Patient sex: F
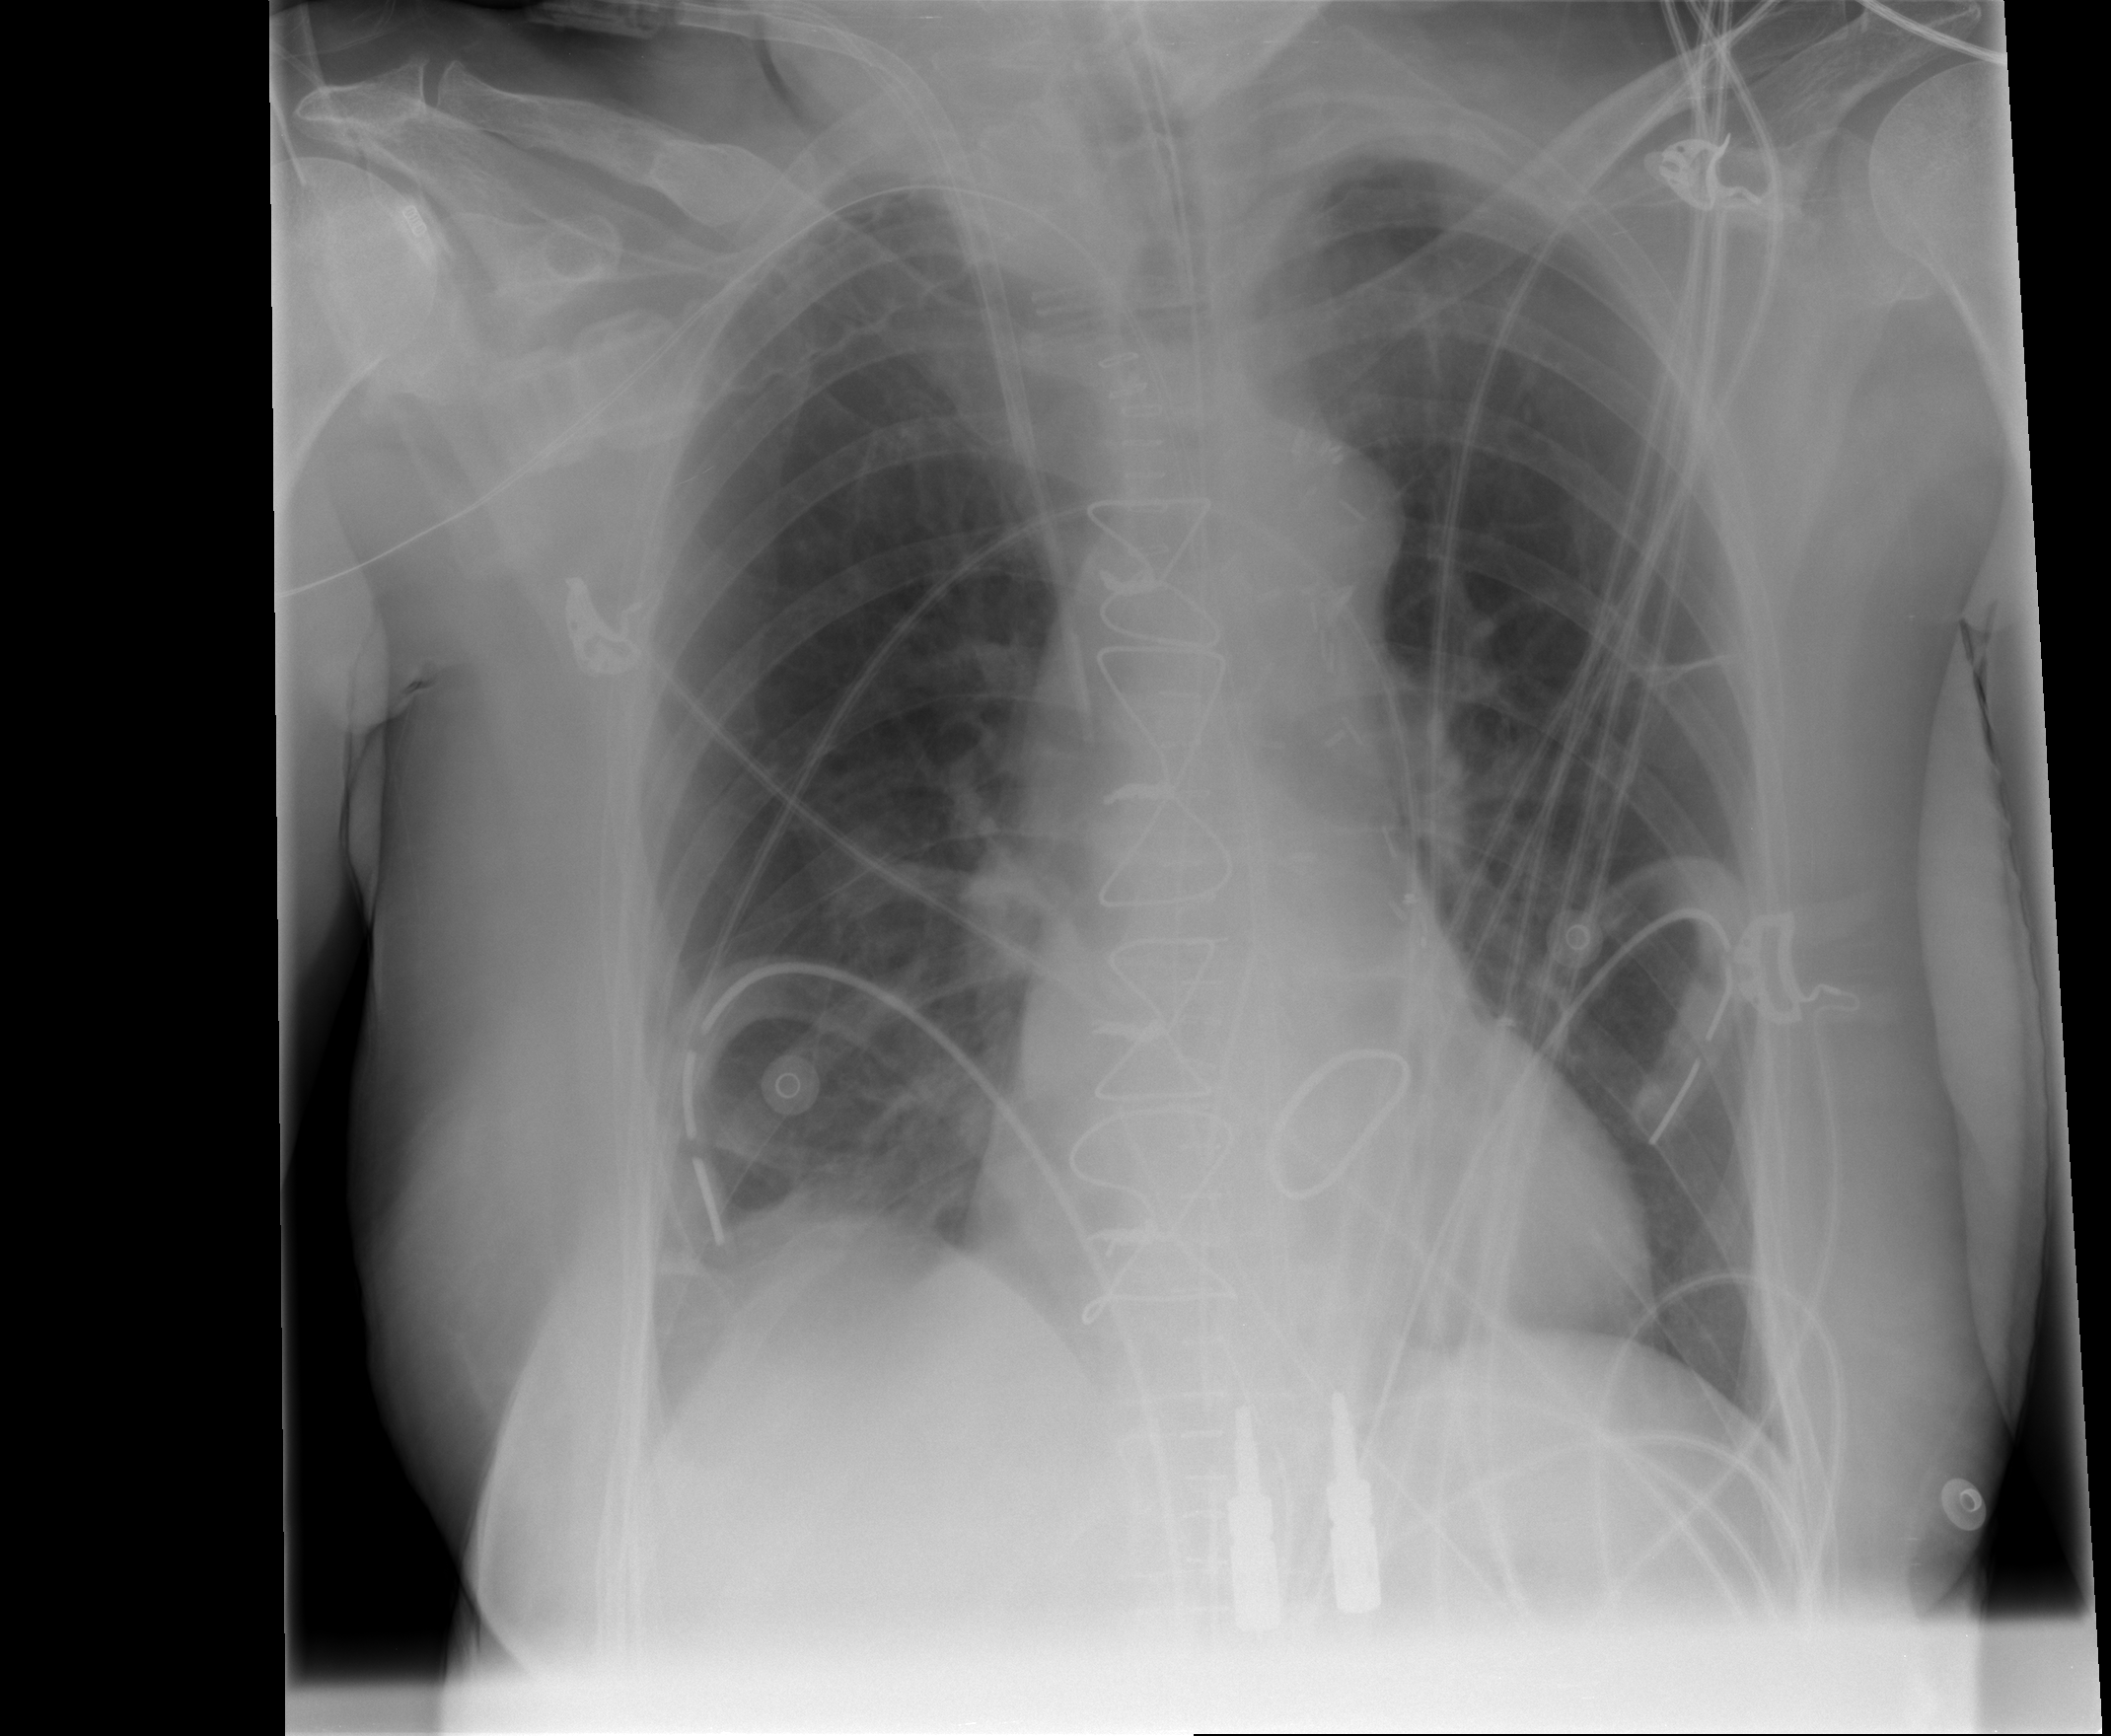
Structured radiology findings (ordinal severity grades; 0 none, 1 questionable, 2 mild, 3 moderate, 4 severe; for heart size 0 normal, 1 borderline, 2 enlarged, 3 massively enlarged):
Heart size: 0
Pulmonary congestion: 1
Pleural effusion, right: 2
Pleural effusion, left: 0
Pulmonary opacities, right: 0
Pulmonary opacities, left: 0
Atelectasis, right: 2
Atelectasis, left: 0